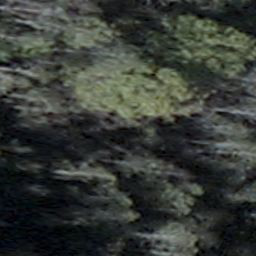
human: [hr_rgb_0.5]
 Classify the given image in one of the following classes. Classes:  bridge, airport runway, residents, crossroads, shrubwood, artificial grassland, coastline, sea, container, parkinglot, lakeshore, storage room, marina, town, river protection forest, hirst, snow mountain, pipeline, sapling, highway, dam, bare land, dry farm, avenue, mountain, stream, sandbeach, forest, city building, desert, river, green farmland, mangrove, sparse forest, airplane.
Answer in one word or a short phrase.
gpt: shrubwood